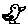
Label: bird